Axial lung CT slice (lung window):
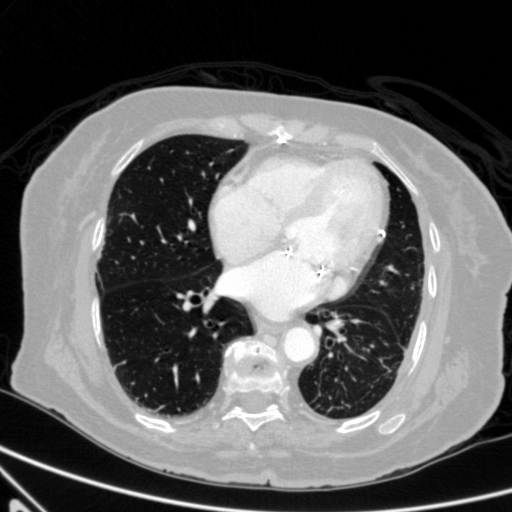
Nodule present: no